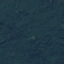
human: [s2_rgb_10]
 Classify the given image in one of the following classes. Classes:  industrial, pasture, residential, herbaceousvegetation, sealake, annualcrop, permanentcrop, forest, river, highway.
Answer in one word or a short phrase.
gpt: Forest